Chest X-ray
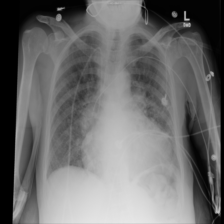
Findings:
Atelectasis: negative
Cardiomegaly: positive
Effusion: negative
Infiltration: positive
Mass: negative
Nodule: negative
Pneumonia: negative
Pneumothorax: negative
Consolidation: negative
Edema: negative
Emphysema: negative
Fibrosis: negative
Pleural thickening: negative
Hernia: negative